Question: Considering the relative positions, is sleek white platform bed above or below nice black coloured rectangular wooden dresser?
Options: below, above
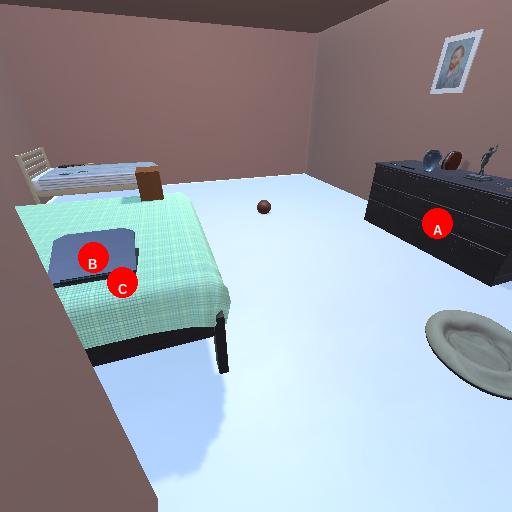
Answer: below